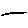
Label: line